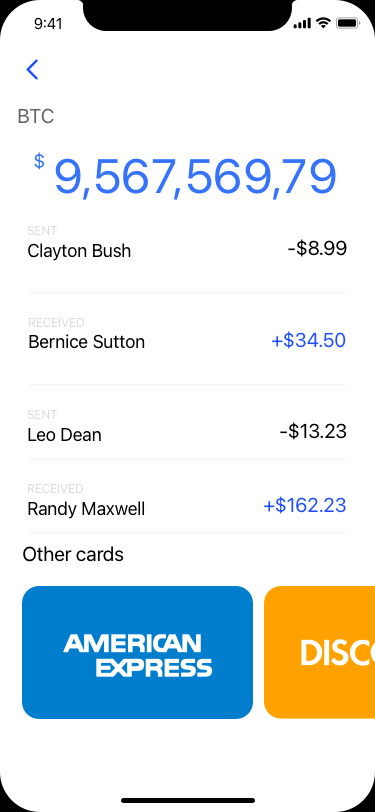
Text in this UI design:
Bernice Sutton
+$34.50
Received
-$13.23
Leo Dean
Sent
+$162.23
Randy Maxwell
received
-$8.99
Clayton Bush
Sent
Other cards
9,567,569,79
$
BTC